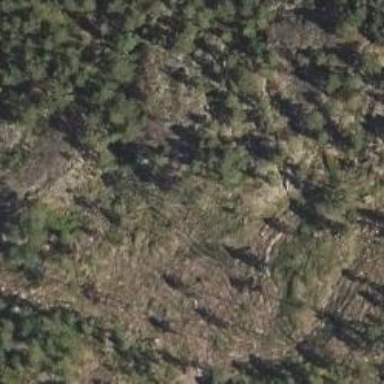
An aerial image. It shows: Clearcut area with scrub vegetation.